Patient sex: M
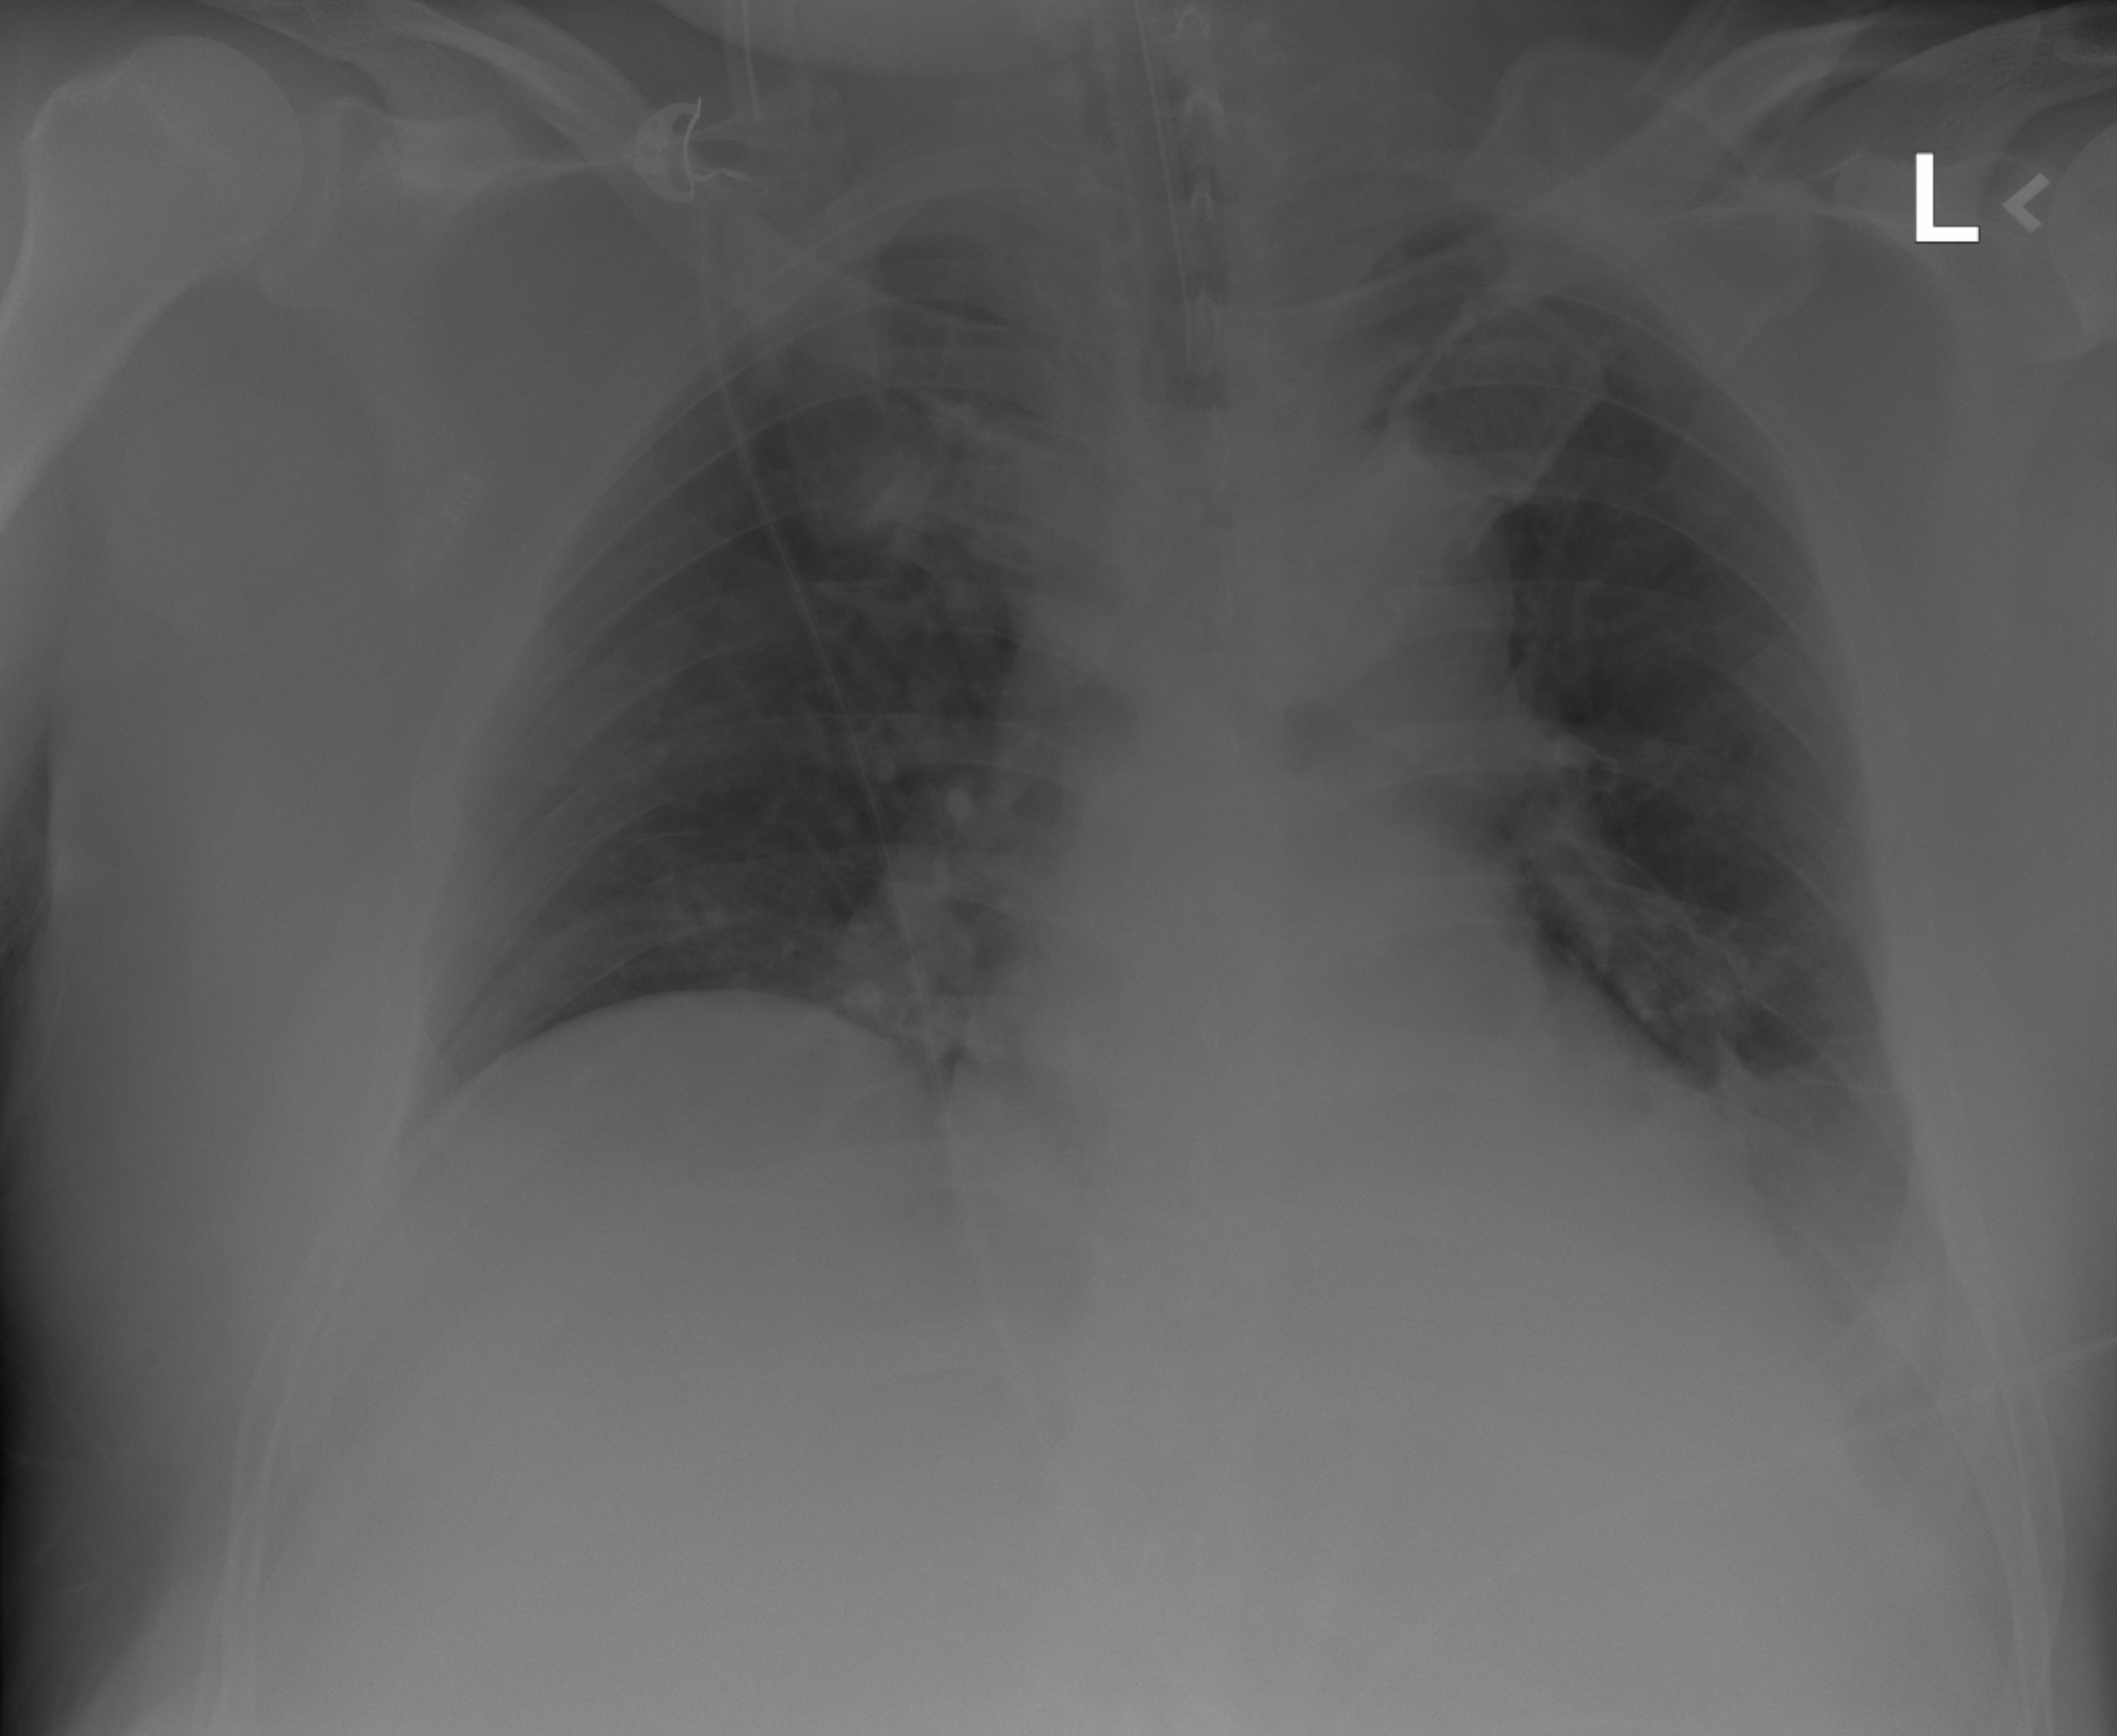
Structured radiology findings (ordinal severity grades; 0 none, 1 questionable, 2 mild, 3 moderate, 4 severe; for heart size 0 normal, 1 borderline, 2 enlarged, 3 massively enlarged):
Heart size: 0
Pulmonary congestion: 0
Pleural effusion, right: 0
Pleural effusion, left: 2
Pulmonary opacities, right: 0
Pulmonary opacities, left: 0
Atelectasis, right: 0
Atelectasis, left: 2